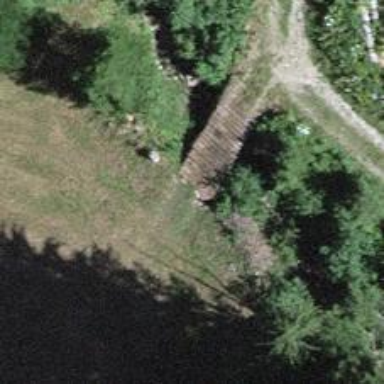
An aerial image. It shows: Track road with bridge.